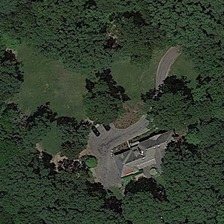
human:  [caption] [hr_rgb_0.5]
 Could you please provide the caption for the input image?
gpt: many green trees are around a building with two black cars .

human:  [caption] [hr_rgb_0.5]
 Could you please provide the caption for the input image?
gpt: many green trees are around a building with two black cars .

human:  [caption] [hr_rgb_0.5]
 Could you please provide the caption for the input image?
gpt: many green trees are around a building with two black cars .

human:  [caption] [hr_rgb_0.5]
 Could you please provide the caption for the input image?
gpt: many green trees are around a building with two black cars .

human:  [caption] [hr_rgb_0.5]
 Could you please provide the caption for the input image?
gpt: many green trees are around a building with two black cars .